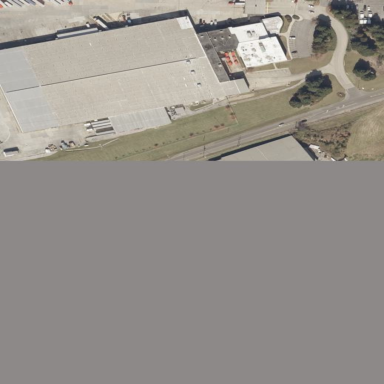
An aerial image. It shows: Industrial area dedicated to the food industry with various works facilities.